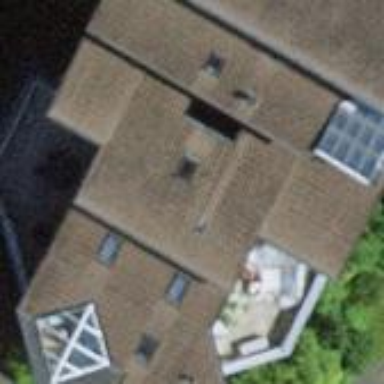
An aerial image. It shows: Saltbox shaped roof on apartment building.